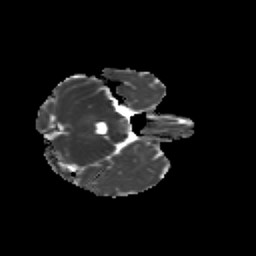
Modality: MD
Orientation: axial
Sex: female
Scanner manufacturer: siemens
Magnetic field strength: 3 T
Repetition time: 5 s
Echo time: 0.071 s